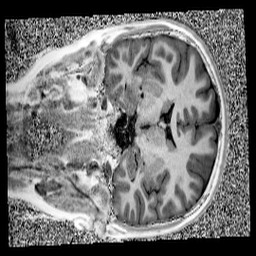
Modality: UNIT1
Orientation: coronal
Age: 10
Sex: male
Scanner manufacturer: siemens
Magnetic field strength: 3 T
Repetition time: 4 s
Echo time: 0.00299 s